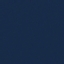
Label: SeaLake